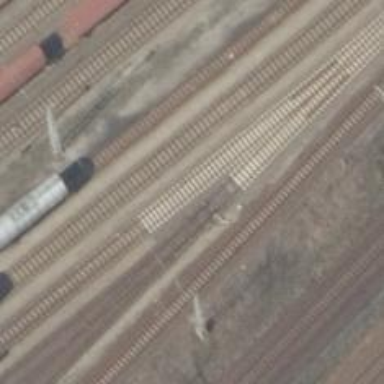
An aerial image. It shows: Railway siding for service.